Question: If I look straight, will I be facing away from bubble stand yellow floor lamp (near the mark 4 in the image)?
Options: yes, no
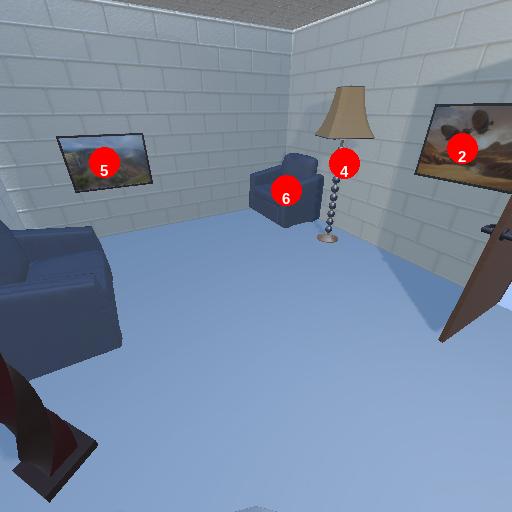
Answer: yes